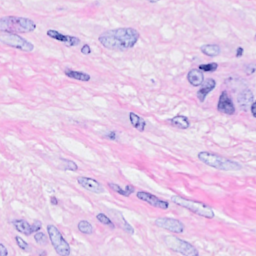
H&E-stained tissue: Breast